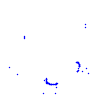
Particle: kaon